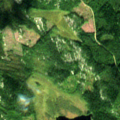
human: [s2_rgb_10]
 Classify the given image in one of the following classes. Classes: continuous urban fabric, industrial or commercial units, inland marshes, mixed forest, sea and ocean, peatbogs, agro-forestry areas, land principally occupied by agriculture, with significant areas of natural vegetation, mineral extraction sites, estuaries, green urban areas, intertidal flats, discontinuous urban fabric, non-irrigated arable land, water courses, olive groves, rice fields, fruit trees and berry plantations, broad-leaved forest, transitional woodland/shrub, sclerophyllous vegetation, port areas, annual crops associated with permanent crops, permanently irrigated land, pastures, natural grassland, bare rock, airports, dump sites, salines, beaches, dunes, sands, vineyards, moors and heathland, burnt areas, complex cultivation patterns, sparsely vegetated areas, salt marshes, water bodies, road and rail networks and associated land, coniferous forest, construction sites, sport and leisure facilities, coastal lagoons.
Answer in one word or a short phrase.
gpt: coniferous forest, mixed forest, transitional woodland/shrub, peatbogs